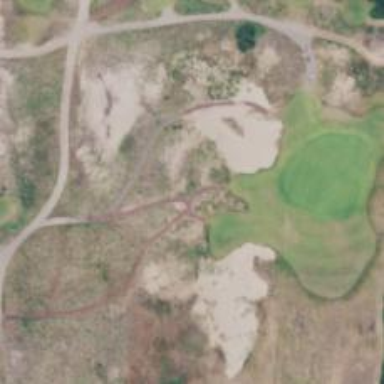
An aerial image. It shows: Pathway for golfing.